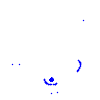
Particle: electron